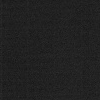
Atmospheric dust classification: dusty